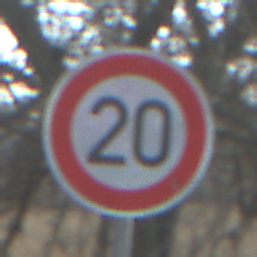
Verkehrszeichen: Geschwindigkeit20
Umgebung: Outdoor, Nature
Tageszeit: MorningAfternoon
Wetter: Clear
Licht: Natural
Jahreszeit: NotSpecified
Kontrast: HighContrast